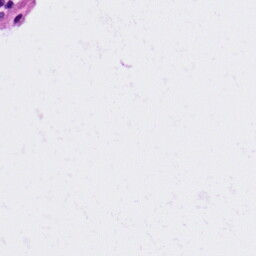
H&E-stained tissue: Lung